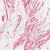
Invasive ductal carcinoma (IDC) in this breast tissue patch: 0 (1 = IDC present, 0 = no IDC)